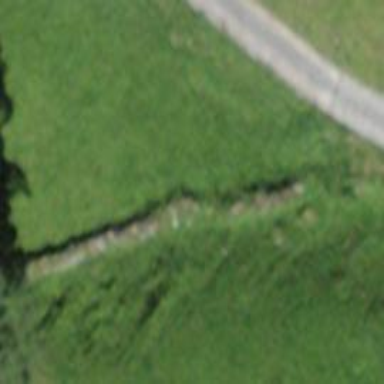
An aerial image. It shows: Dry stone wall barrier.